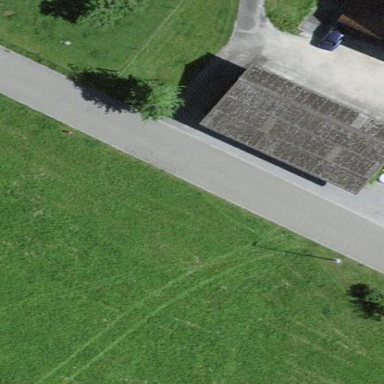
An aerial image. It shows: Garage building.